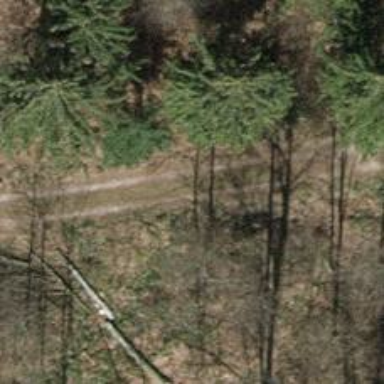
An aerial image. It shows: Track road with grade3 tracktype.